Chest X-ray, AP view. Patient: 30 years old, sex M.
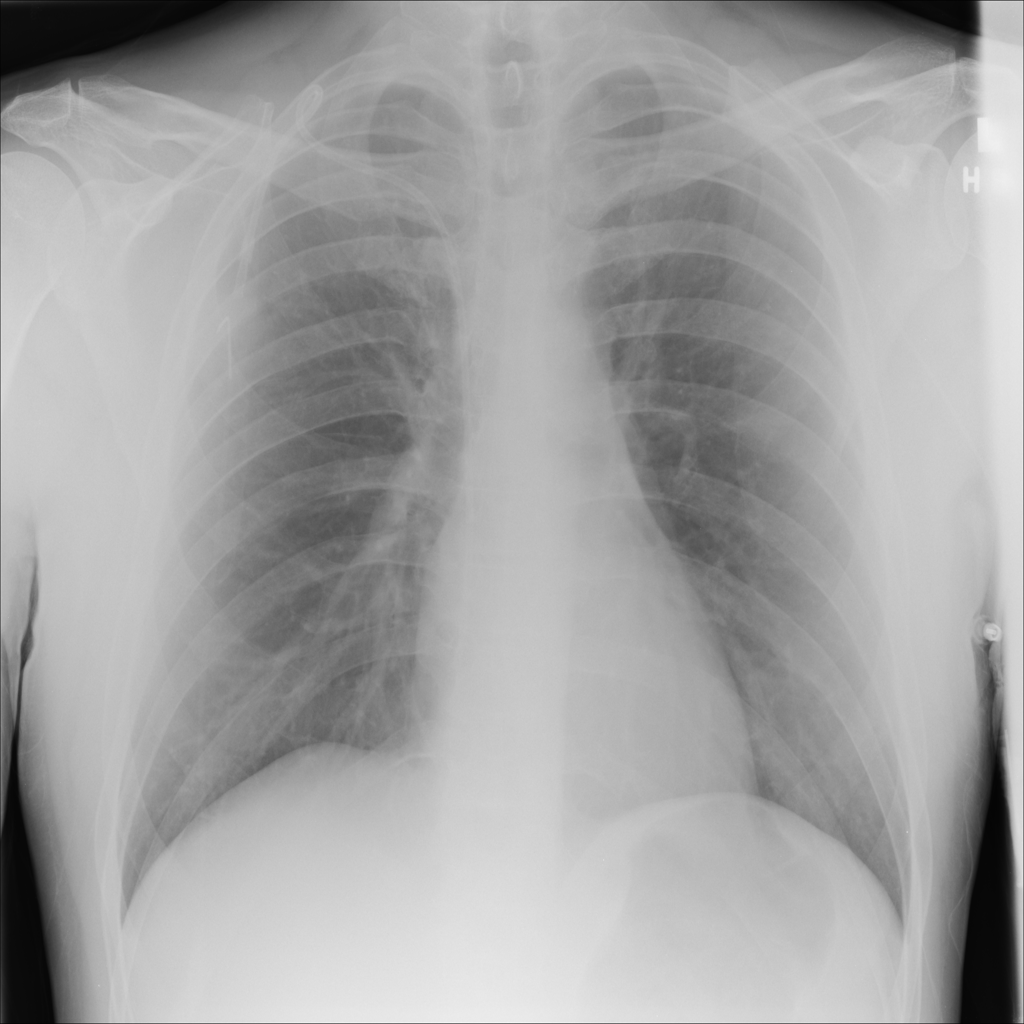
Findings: No Finding